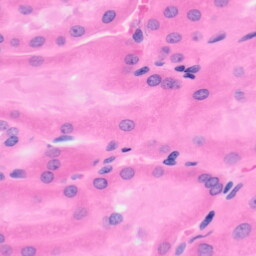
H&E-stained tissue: Kidney